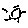
Label: sun